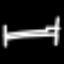
Label: bed